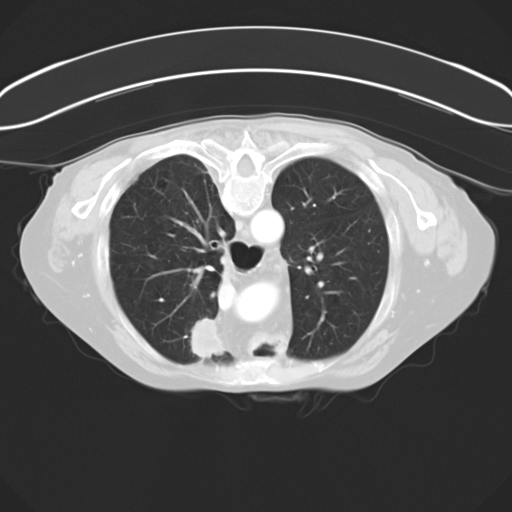
Survival: Short